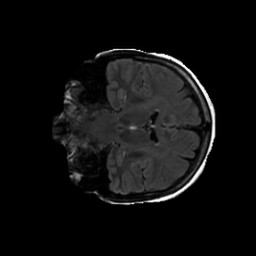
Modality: FLAIR
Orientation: coronal
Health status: ill
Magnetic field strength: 3 T